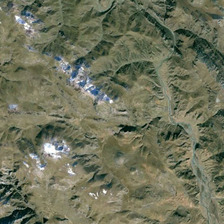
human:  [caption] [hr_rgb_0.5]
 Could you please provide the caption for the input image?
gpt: it is a large piece of green mountain .

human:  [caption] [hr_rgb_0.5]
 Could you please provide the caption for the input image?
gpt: it is a large piece of green mountain .

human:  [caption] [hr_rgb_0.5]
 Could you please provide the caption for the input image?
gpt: it is a large piece of green mountain .

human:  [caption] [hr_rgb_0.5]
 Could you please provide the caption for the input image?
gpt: it is a large piece of green mountain .

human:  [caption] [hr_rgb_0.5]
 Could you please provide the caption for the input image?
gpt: it is a large piece of green mountain .